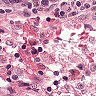
Metastatic tissue present: no